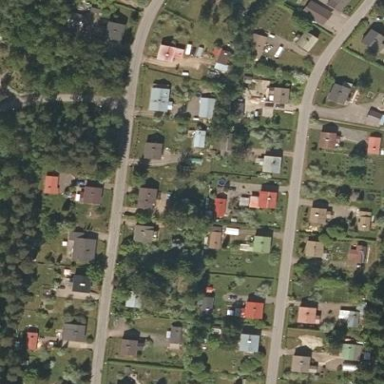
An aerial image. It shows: Residential area.